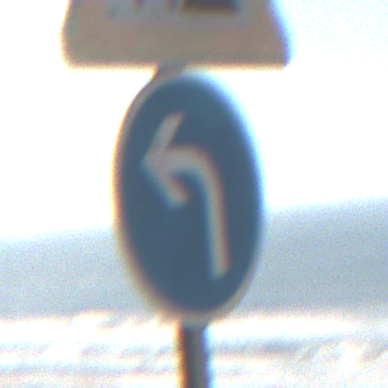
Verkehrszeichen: VorgeschriebeneFahrtrichtungLinks
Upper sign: Arbeitsstelle
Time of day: MorningAfternoon
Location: Outdoor (Urban)
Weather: Clear
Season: NotSpecified
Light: Natural